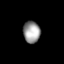
Tissue: lung
Cell type: Epithelial cells
Senescence score: 0.2272
Nuclear area (px): 361
Mean DAPI intensity: 154.017